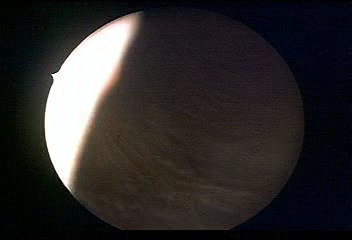
Modality: WLC
Class: Normal mucosa
Bladder cancer association: No